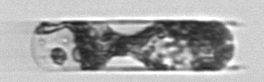
Label: Hemiaulus